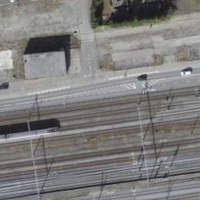
EUNIS habitat code: 57
Species observed at this site:
Cotinus coggygria